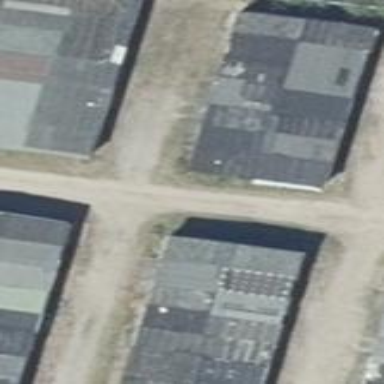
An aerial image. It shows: Group of garages.